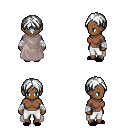
a pixel art fantasy rpg character, female body template, human, dark skin, gray cape, white pants, white parted hairstyle, white cloth bandages, black slippers, four views (front, back, left, right), 2x2 character sprite sheet, small pixel art, hard edges, no anti-aliasing